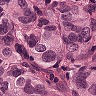
Metastatic tissue present: yes